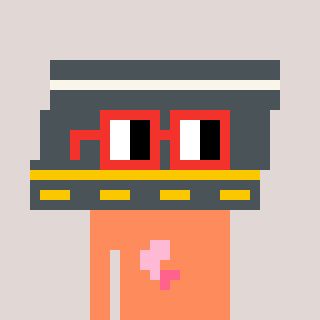
a pixel art character with square red glasses, a road-shaped head and a peachy-colored body on a warm background